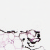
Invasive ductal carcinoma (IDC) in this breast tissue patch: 0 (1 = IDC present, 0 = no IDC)